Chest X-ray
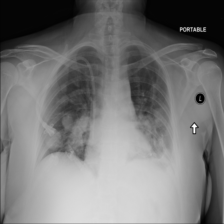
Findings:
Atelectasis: negative
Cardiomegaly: negative
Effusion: negative
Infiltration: positive
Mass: positive
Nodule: negative
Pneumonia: negative
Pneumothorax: negative
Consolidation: negative
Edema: negative
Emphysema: negative
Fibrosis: negative
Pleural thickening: negative
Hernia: negative